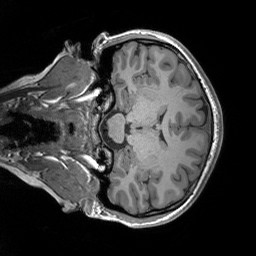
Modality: T1w
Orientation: coronal
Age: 23